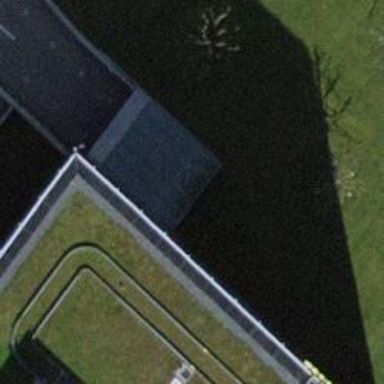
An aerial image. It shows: View of roof of building.